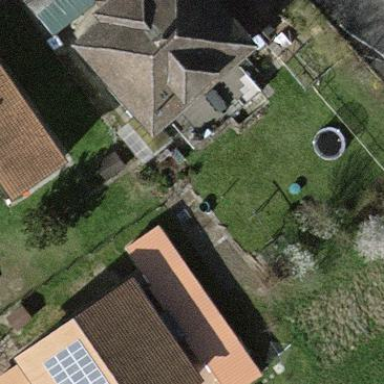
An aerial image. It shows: Detached building with hipped roof shape.